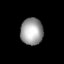
Tissue: lung
Cell type: Epithelial cells
Senescence score: 0.2067
Nuclear area (px): 587
Mean DAPI intensity: 159.872